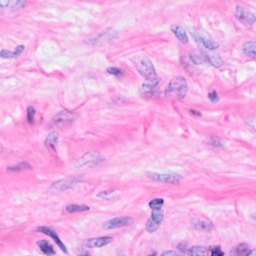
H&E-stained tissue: Breast